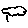
Label: cloud